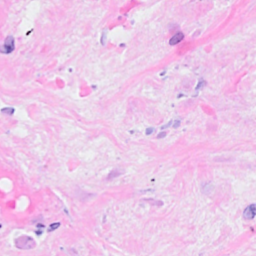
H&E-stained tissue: Breast